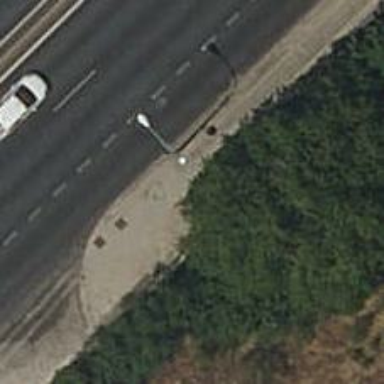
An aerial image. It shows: Footway made of paving stones.